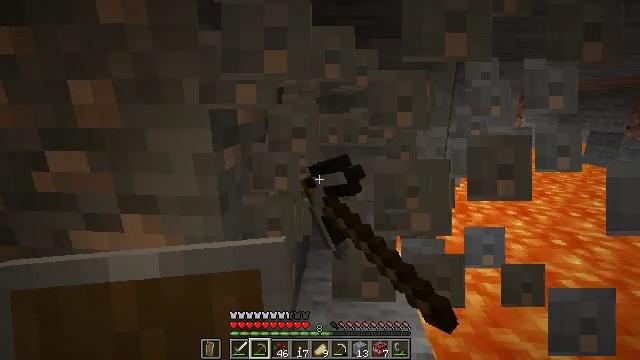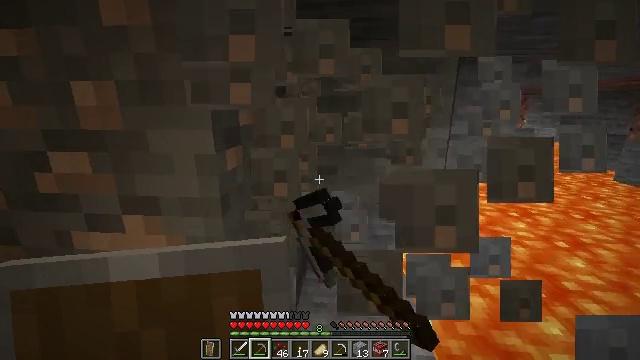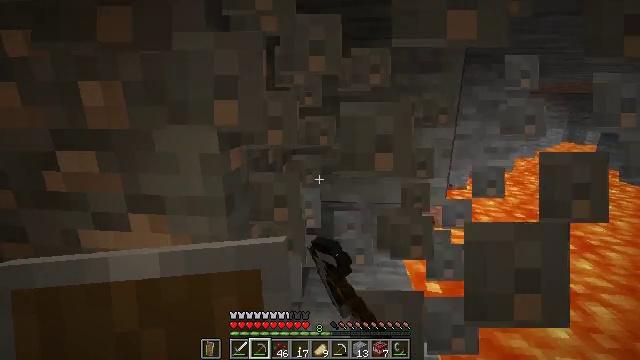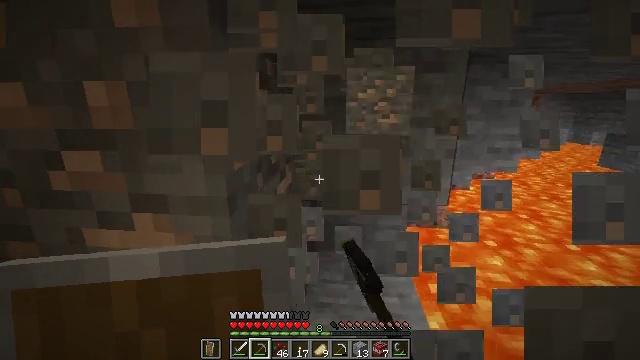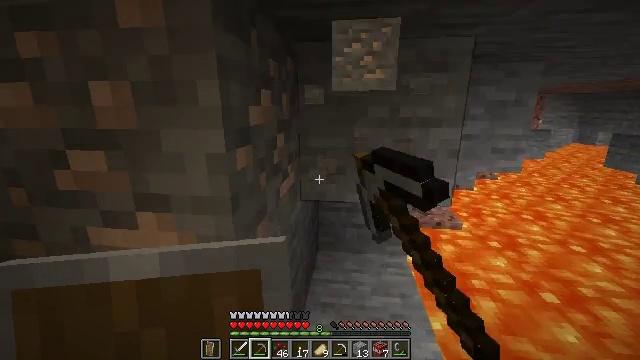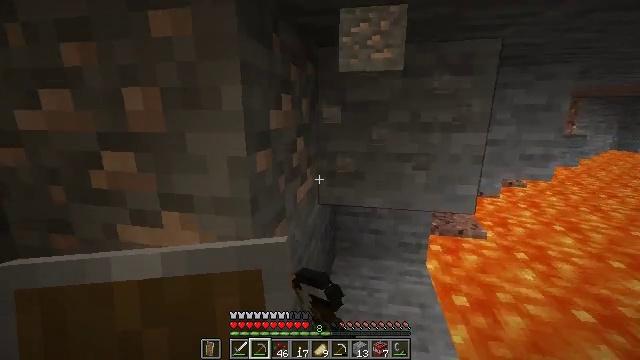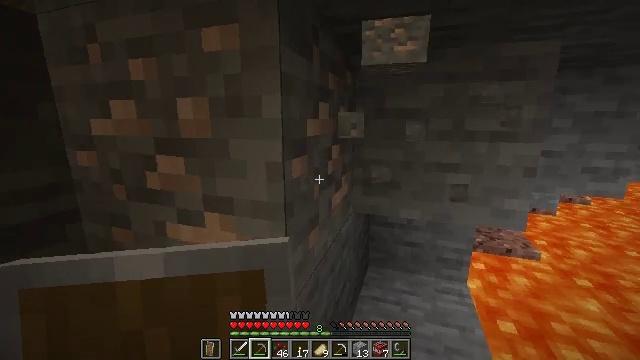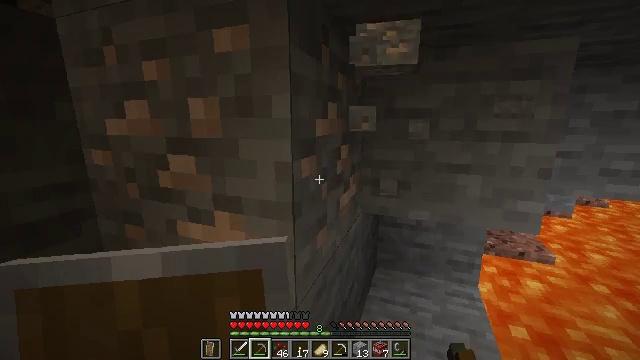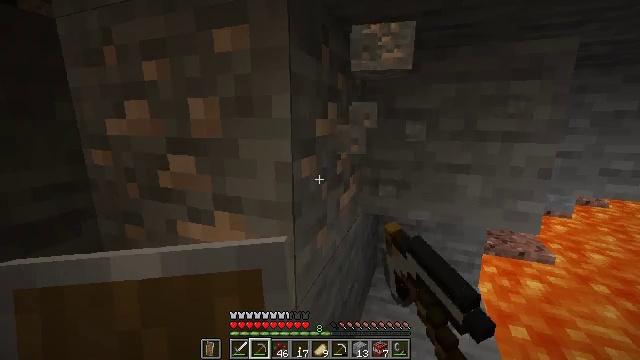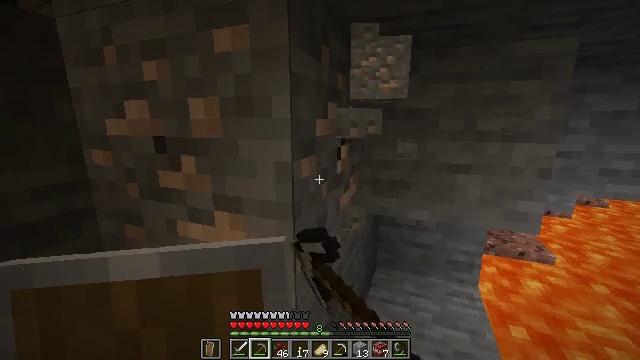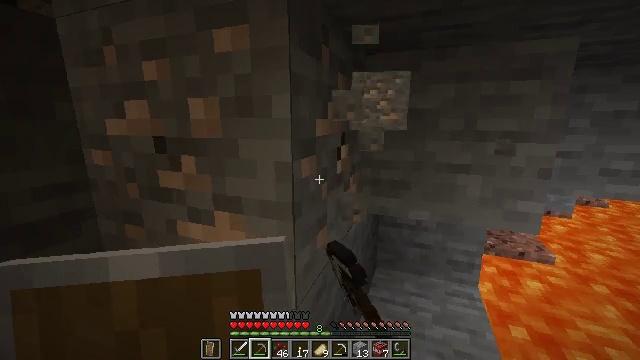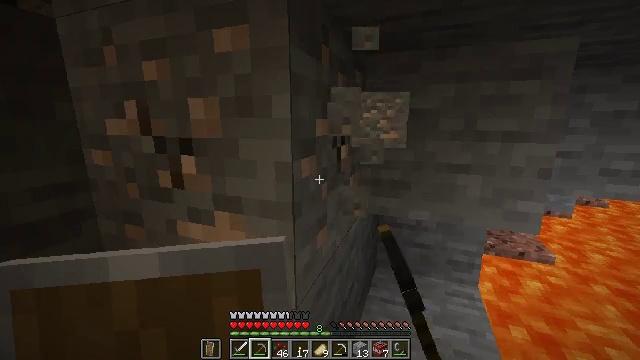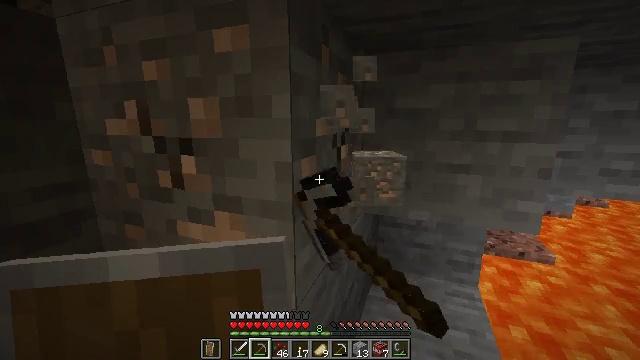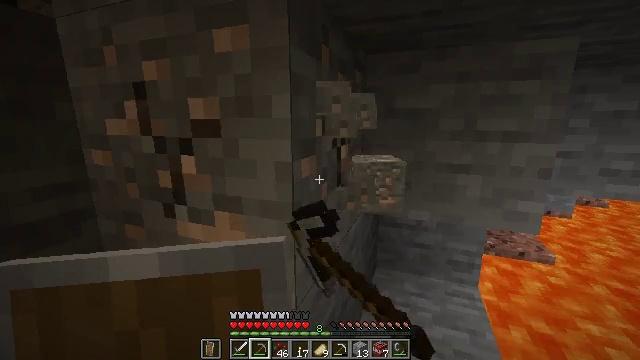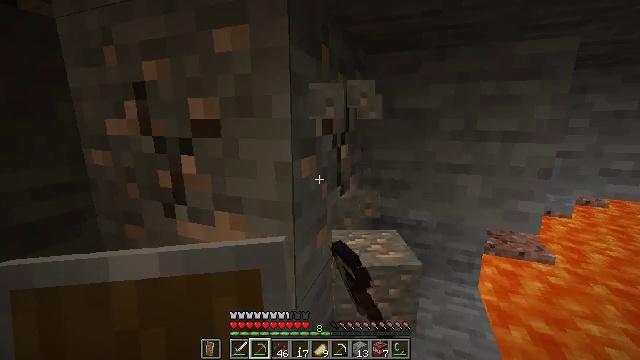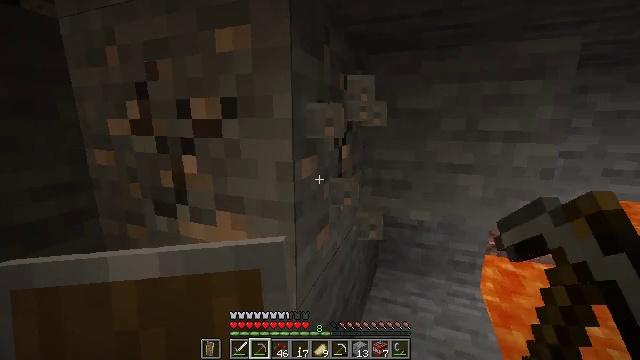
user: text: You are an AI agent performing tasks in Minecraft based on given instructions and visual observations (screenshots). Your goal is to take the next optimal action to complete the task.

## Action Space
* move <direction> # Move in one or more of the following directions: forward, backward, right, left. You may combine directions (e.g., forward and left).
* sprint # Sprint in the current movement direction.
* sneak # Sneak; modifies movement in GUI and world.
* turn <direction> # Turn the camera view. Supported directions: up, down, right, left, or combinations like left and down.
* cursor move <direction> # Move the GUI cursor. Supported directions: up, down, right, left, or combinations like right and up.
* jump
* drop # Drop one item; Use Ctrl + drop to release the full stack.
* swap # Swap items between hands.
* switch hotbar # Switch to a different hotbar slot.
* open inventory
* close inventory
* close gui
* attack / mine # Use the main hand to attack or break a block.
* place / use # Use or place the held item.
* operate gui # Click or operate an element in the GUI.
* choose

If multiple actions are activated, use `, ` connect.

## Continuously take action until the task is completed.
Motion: motion action
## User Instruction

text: Find iron ore and break it.
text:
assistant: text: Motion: attack / mine
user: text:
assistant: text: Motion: attack / mine
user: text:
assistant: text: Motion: attack / mine
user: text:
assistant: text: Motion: attack / mine
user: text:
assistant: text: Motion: turn left, attack / mine
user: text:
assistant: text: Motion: turn left and up, attack / mine
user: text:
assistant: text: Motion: turn left, attack / mine
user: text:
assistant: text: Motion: attack / mine
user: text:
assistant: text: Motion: attack / mine
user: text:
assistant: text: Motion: attack / mine
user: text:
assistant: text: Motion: attack / mine
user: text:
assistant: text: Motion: attack / mine
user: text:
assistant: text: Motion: attack / mine
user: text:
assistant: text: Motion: attack / mine
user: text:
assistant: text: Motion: attack / mine
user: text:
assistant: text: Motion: turn left, attack / mine
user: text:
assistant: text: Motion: turn left, attack / mine
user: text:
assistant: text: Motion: attack / mine
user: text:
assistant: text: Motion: attack / mine
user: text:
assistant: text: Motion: attack / mine
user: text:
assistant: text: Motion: attack / mine
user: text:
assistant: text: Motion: attack / mine
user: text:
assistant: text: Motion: attack / mine
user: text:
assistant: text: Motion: attack / mine
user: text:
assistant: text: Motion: attack / mine
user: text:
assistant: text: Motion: attack / mine
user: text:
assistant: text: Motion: attack / mine
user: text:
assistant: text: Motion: attack / mine
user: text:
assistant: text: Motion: attack / mine
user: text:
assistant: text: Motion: attack / mine